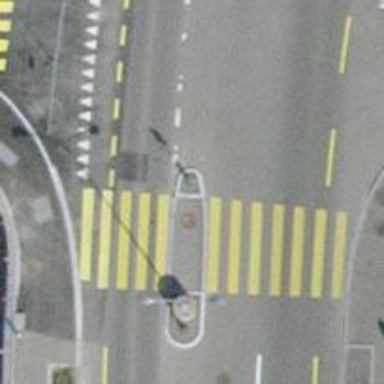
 featuring separate cycle lane and sidewalk."